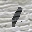
Label: 1